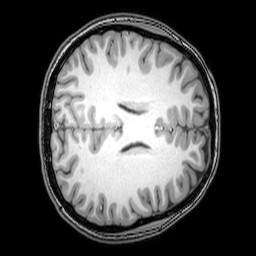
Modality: T1w
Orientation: axial
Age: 21
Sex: female
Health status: healthy
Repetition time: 0.081 s
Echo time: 0.037 s